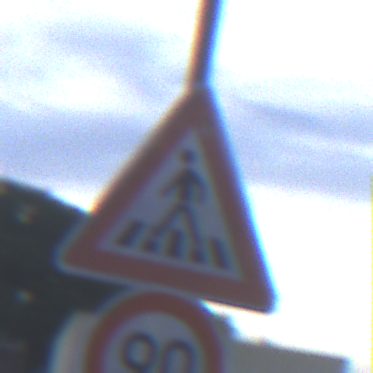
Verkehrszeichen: FussgaengerueberwegRechts
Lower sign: Geschwindigkeit90
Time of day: SunriseSunset
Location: Outdoor (Suburban)
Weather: PartlyCloudy
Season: NotSpecified
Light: Natural